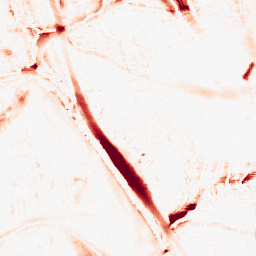
Category: morphological
Decomposition family: morphological_ellipse
Decomposition parameters: operation: opening
width: 20
height: 30
Upsampling method: fft_zeropad
Upsampling parameters: scale: 8
Upsampling scale: 8